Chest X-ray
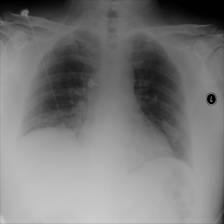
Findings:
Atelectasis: negative
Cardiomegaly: negative
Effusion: negative
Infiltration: negative
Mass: negative
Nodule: negative
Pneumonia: negative
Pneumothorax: negative
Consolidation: negative
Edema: negative
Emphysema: negative
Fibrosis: negative
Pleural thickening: negative
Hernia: negative